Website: bh-photo
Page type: gifting
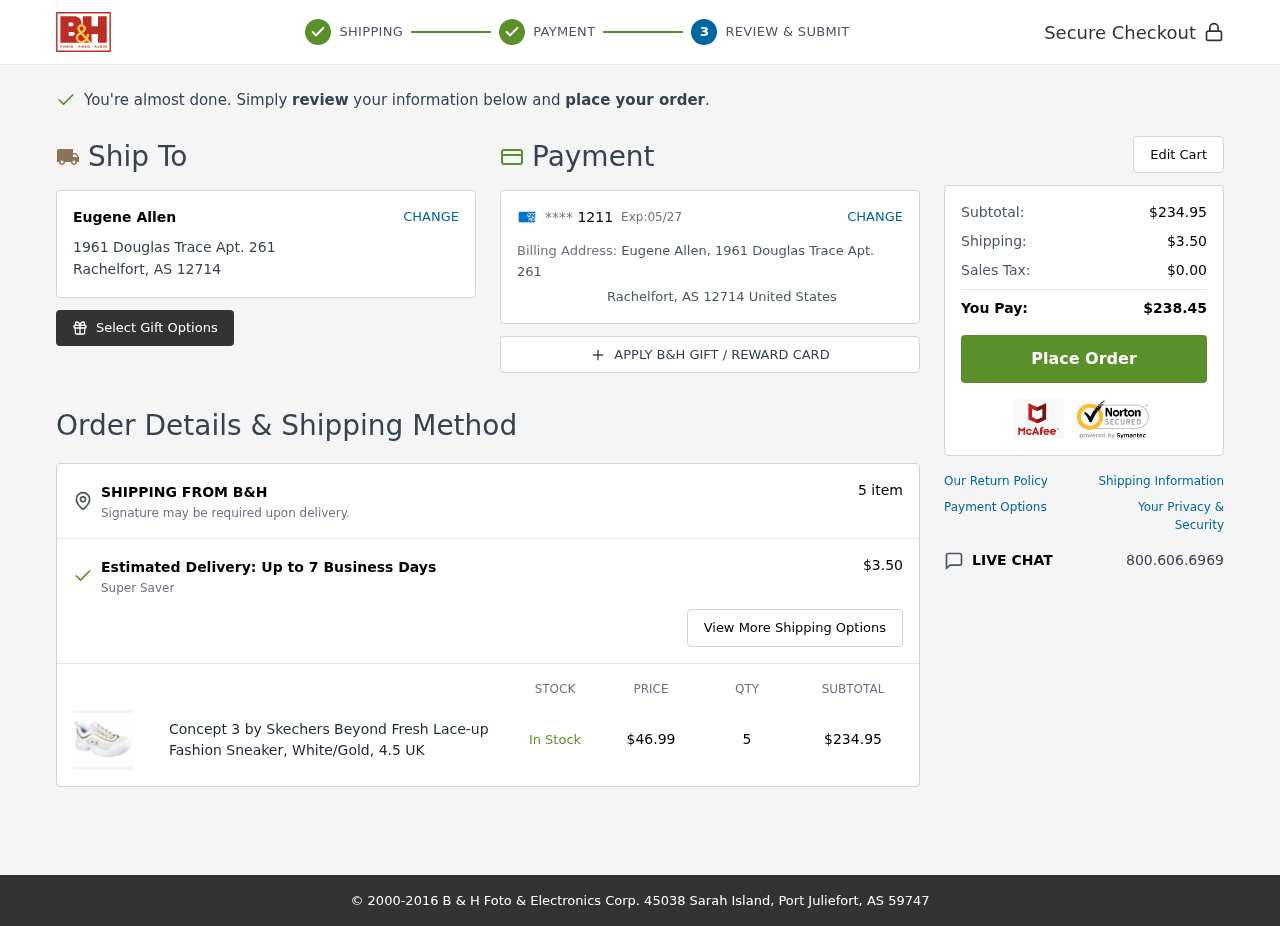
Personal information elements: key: PII_CARD_EXPIRY
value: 05/27
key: PII_CARD_LAST4
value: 1211
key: PII_CITY
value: Rachelfort
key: PII_COUNTRY
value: United States
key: PII_FULLNAME
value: Eugene Allen
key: PII_POSTCODE
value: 12714
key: PII_STATE_ABBR
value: AS
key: PII_STREET
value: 1961 Douglas Trace Apt. 261
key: PII_FULLNAME2
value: Eugene Allen
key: PII_CITY2
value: Rachelfort
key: PII_STATE_ABBR2
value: AS
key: PII_POSTCODE_FULL
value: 12714
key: PII_POSTCODE_NUMERIC
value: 12714
Product elements: key: PRODUCT1_NAME
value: Concept 3 by Skechers Beyond Fresh Lace-up Fashion Sneaker, White/Gold, 4.5 UK
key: PRODUCT1_PRICE
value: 46.99
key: PRODUCT1_QUANTITY
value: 5
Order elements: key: ORDER_NUM_ITEMS
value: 5 item
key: ORDER_SHIPPING_COST
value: $3.50
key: ORDER_SUBTOTAL
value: $234.95
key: ORDER_TAX
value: $0.00
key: ORDER_TOTAL
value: $238.45